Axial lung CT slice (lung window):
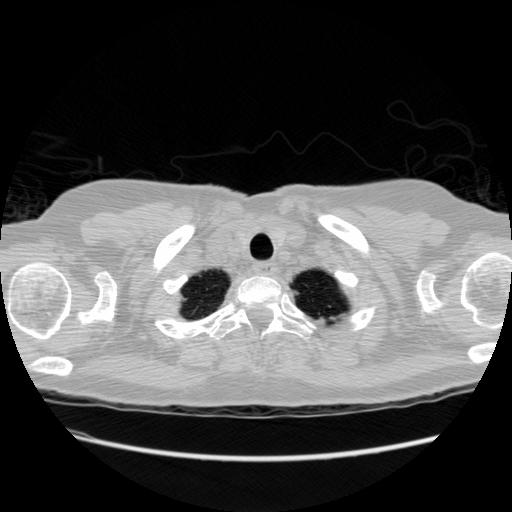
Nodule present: no